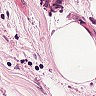
Metastatic tissue present: yes